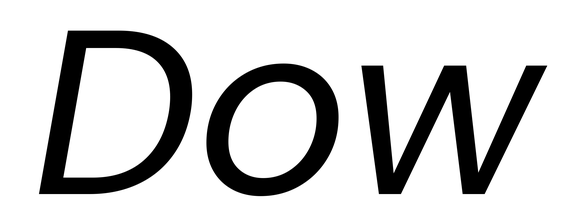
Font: Poppins-Italic